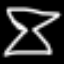
Label: hourglass